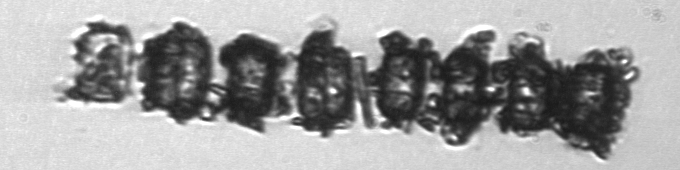
Label: Thalassiosira_TAG_external_detritus